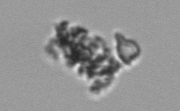
Label: detritus